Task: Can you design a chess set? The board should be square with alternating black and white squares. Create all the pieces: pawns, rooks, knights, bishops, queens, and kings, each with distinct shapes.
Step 1230:
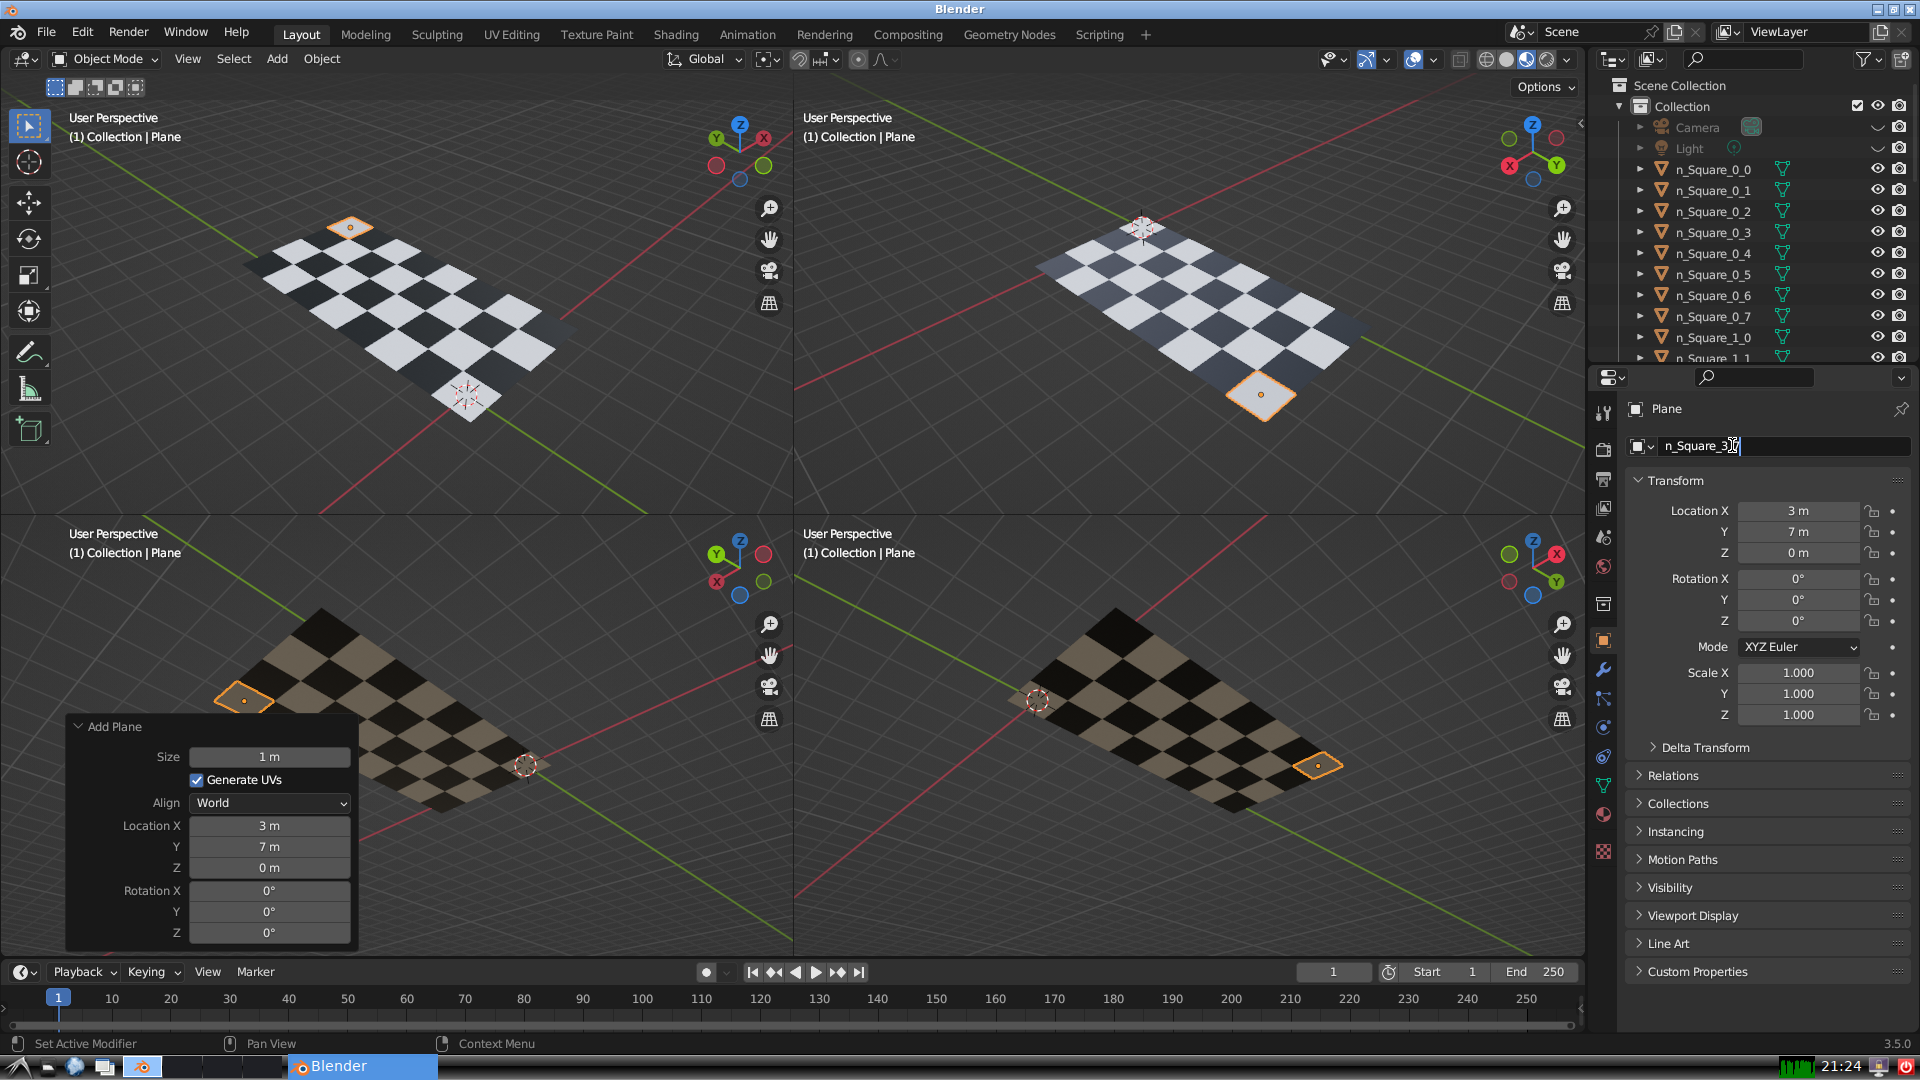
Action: {"key_press": ['Return']}